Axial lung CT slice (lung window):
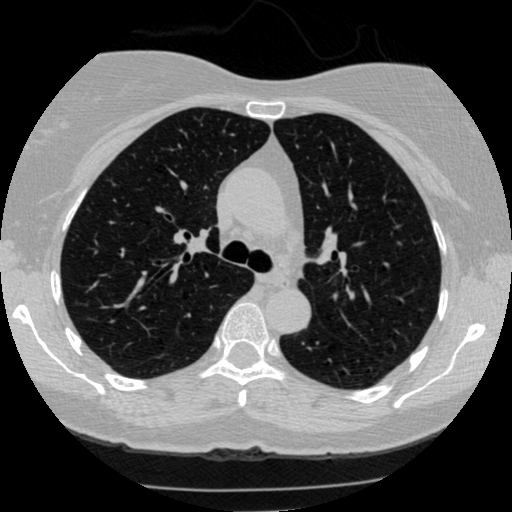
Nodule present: no